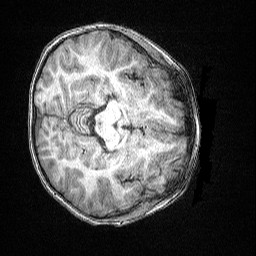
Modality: T1w
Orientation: axial
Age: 63
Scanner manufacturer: siemens
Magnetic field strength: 3 T
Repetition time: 2.5 s
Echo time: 0.00347 s